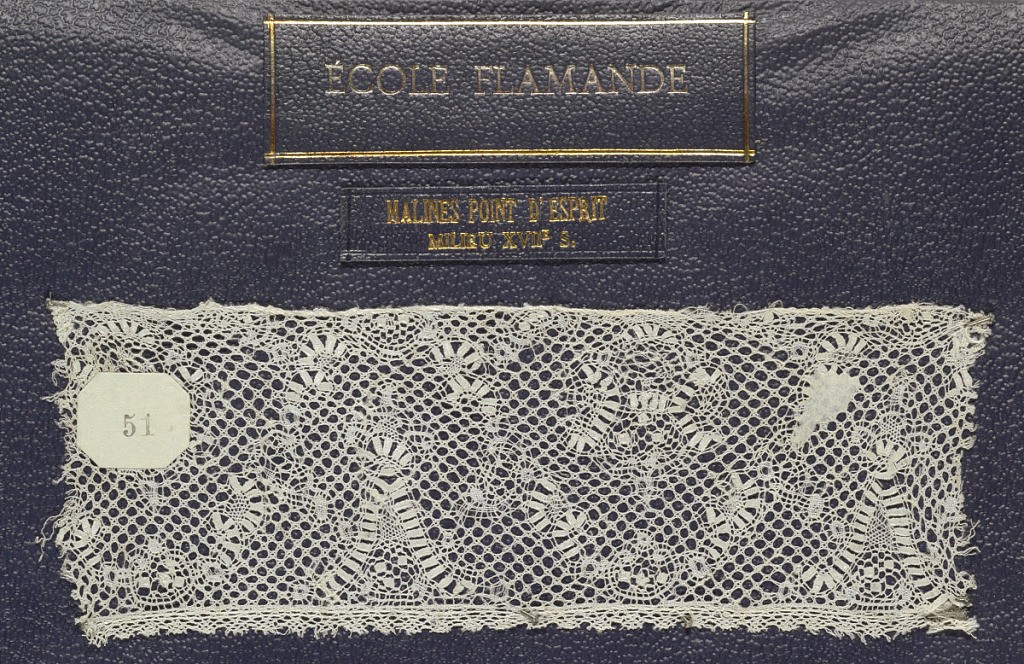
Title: Border
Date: early 18th century
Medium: Technique: bobbin lace
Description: Bobbin lace sample, scallop and triangle repeat; early 18th century Maline